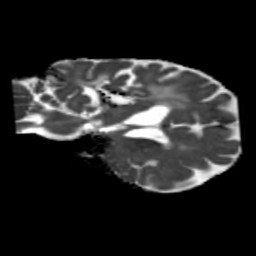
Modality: MD
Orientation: coronal
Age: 51
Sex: female
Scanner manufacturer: siemens
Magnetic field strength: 3 T
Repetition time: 5.25 s
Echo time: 0.08 s